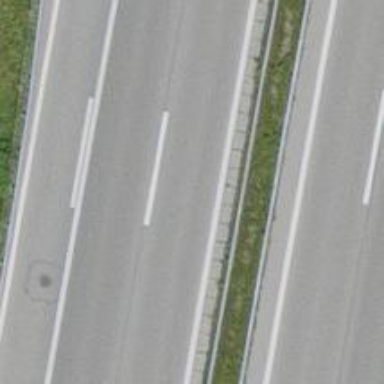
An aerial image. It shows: Asphalt motorway.